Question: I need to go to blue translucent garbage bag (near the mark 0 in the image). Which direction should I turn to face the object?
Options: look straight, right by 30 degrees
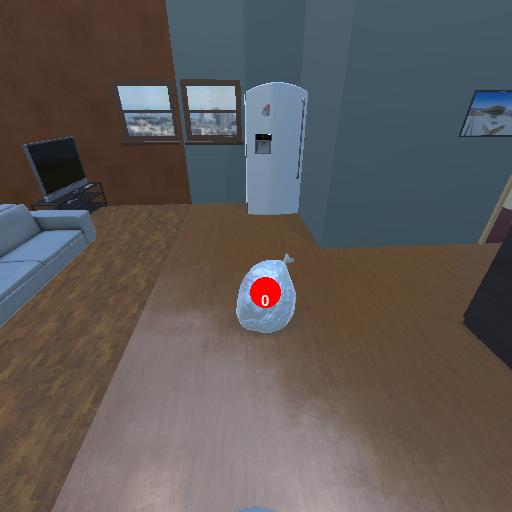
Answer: look straight